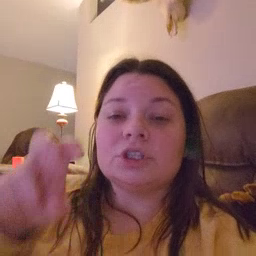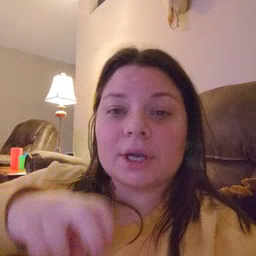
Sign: chair